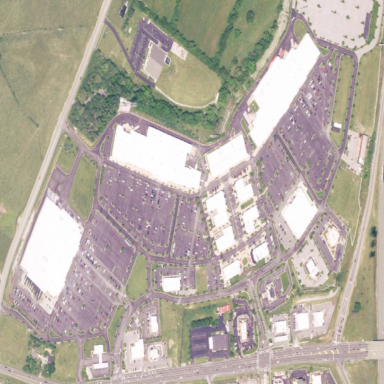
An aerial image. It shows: Retail area.